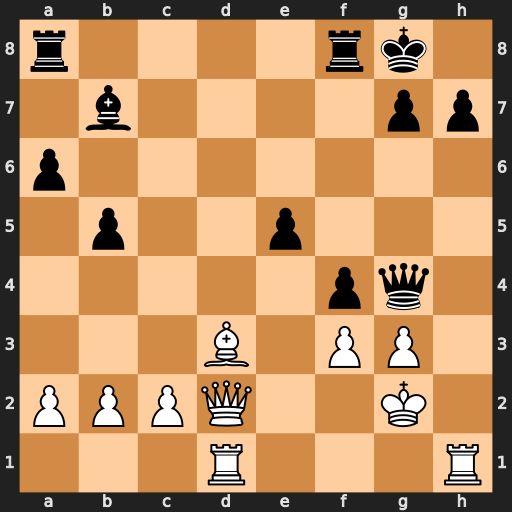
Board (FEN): r4rk1/1b4pp/p7/1p2p3/5pq1/3B1PP1/PPPQ2K1/3R3R
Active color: w
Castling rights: -
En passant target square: -
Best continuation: Bxh7+ Kf7 Qd7+ Qxd7 Rxd7+